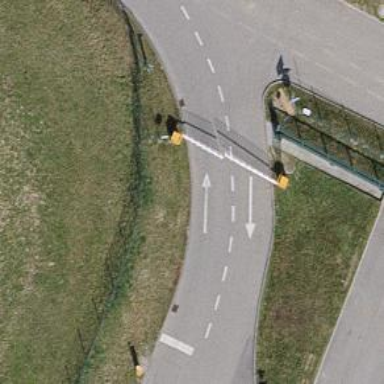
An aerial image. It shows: Lift gate barrier.